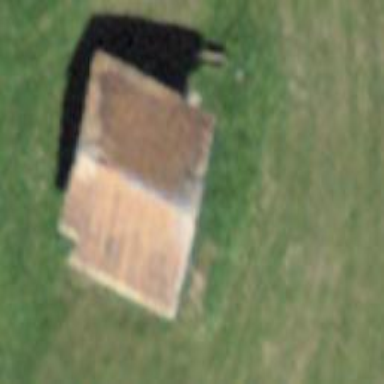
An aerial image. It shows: Rural barn.